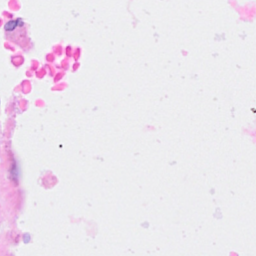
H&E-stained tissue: Breast